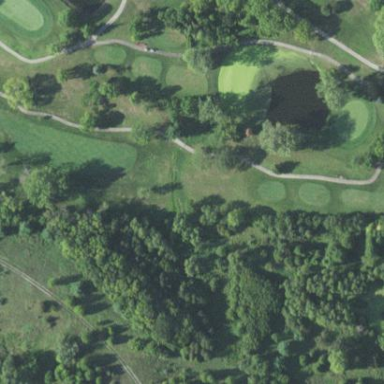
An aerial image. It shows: Golf rough area.